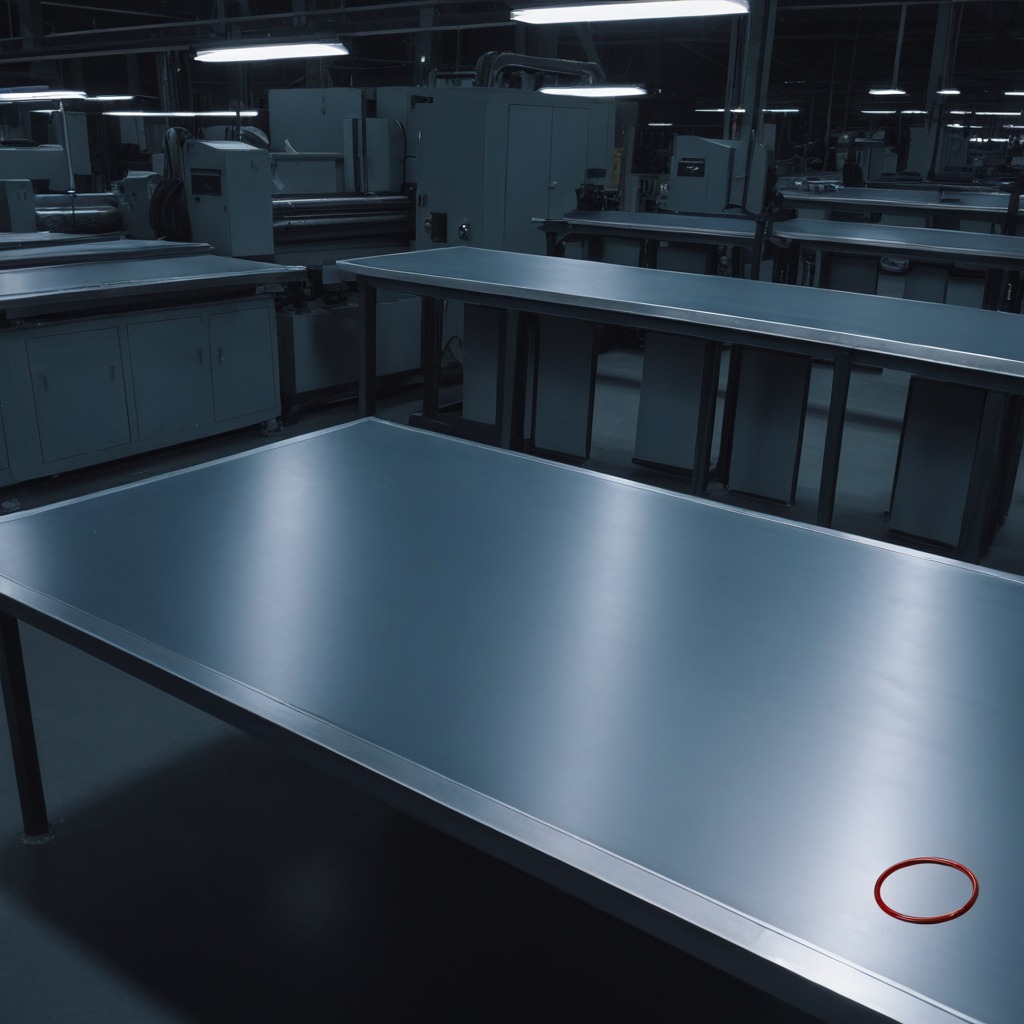
A rubber O-ring is lying on the tabletop.